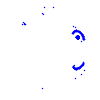
Particle: electron